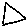
Label: triangle